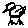
Label: bird